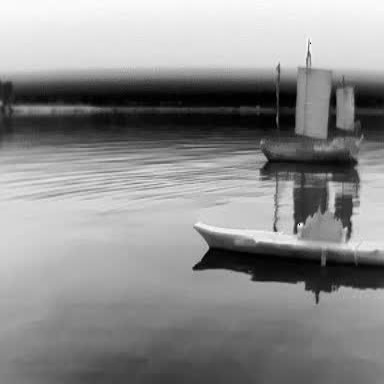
There is a sailboat in the infrared image.